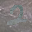
Label: 2